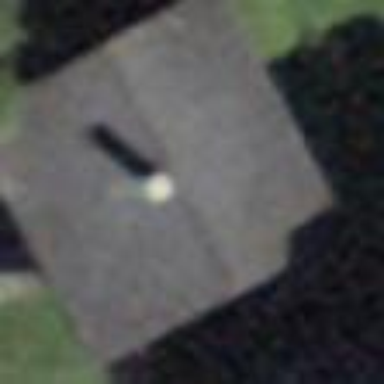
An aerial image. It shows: Building with tiled roof.